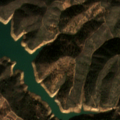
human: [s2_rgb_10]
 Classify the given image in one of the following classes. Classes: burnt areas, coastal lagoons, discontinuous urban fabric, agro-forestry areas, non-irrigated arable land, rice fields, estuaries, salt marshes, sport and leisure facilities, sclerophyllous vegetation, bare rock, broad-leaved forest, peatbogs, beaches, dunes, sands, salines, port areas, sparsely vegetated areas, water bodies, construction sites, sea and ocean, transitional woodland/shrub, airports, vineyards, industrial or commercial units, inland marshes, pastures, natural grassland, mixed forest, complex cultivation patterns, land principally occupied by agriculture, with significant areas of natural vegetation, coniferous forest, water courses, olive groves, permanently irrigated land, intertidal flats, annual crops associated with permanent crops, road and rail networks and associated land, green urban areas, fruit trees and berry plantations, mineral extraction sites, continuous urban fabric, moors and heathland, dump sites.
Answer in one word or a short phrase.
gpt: broad-leaved forest, sclerophyllous vegetation, transitional woodland/shrub, water bodies